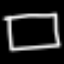
Label: square